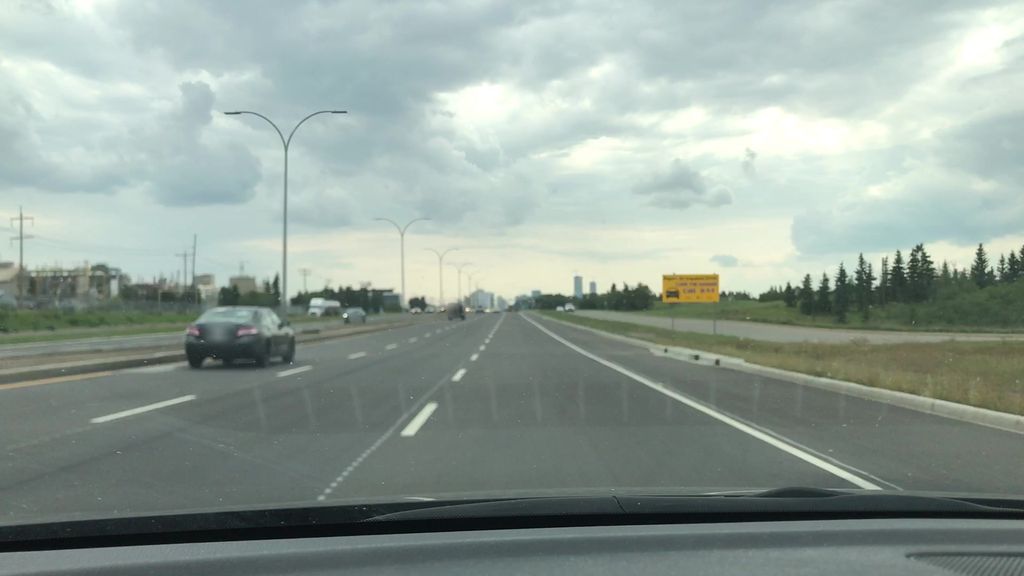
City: edmonton